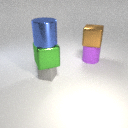
large brown metal cube above large purple rubber cylinder